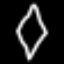
Label: diamond